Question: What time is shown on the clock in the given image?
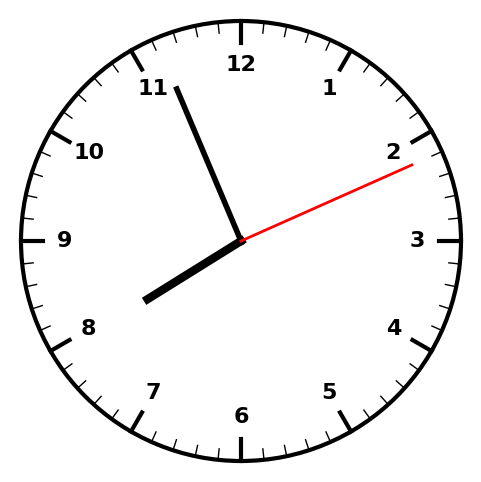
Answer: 07:56:11